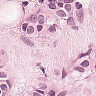
Metastatic tissue present: yes